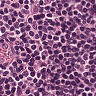
Metastatic tissue present: no